Field crop: maize
Growth stage: 2
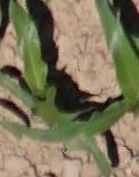
Species: maize